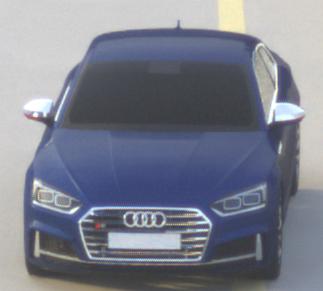
Make: Audi
Model: S5 Sportback
Detailed model: 8T Facelift
Model produced from: 2011
Model produced until: 2016
Doors: 5
Color: blue
Road condition: dry road
Daytime: sunrise or sunset
Contrast: low contrast